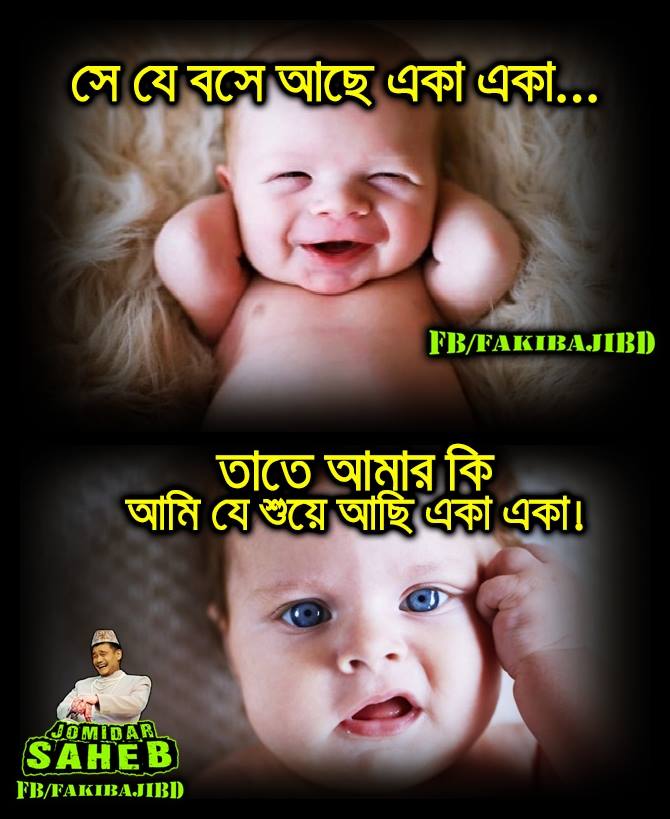
Caption: সে যে বসে আছে একা একা... তাতে আমার কি আমি যে শুয়ে আছি একা একা!
Label: non-hate